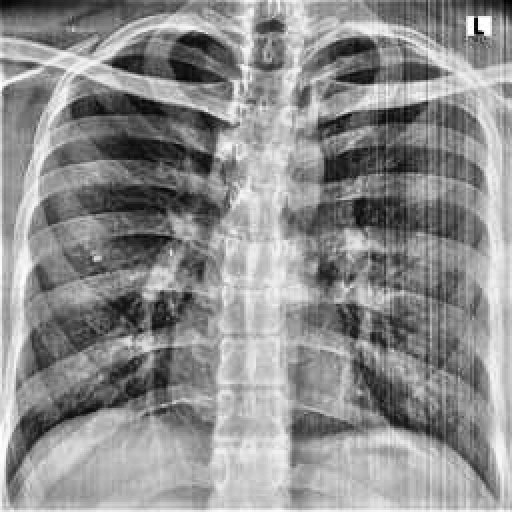
Finding: NORMAL